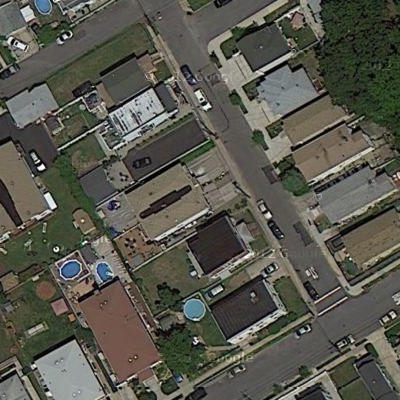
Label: fResident